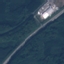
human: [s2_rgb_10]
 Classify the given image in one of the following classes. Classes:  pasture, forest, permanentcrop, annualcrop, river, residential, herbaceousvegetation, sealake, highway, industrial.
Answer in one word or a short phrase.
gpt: Highway